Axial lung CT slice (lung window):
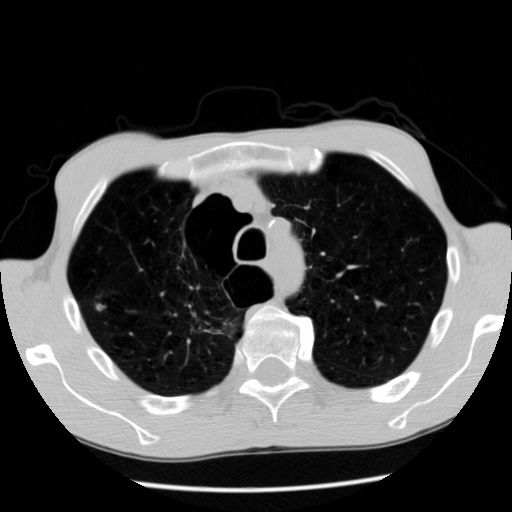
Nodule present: yes
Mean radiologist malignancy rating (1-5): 2.5